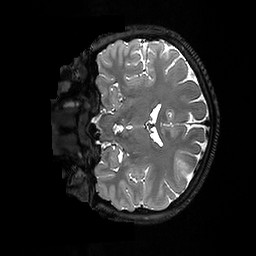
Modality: T2w
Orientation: coronal
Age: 23
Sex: female
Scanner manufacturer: ge
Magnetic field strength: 3 T
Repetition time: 3.202 s
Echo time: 0.06636 s